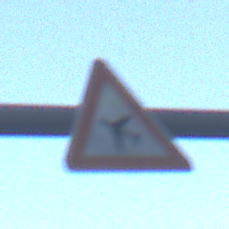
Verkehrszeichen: FlugbetriebRechts
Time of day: SunriseSunset
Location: Outdoor (Urban)
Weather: Clear
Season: NotSpecified
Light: Natural